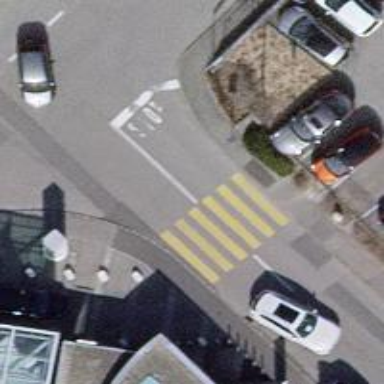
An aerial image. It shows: Marked zebra crossing on the road.